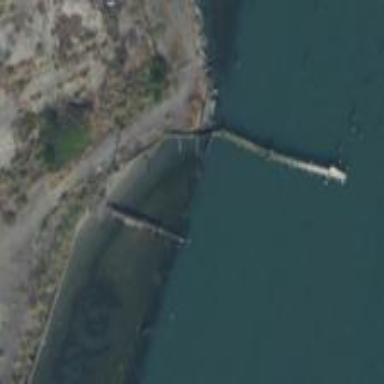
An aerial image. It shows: Pier that has been ruined.